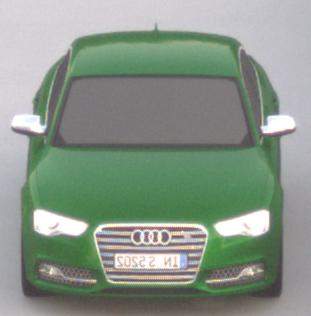
Make: Audi
Model: S5
Detailed model: F5
Model produced from: 2016
Model produced until: 2019
Doors: 2
Color: green
Road condition: dry road
Daytime: sunrise or sunset
Contrast: low contrast